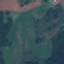
Land use / land cover: Pasture